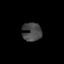
Tissue: lung
Cell type: T cells
Senescence score: 0.239
Nuclear area (px): 342
Mean DAPI intensity: 71.33